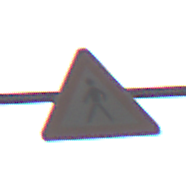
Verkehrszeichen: FussgaengerRechts
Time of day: MorningAfternoon
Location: Roofed (Urban)
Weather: PartlyCloudy
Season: NotSpecified
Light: Natural